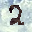
Label: 2